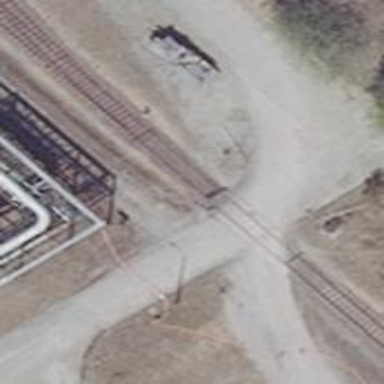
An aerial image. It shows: Railway level crossing.